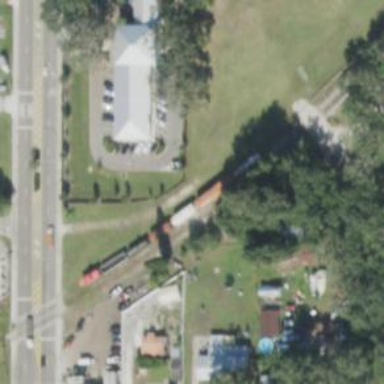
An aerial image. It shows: Historical railway car.